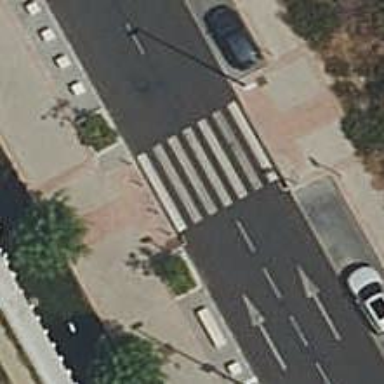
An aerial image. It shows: Zebra crossing on the road.